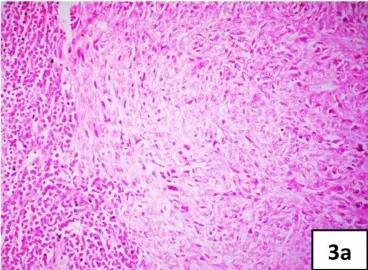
Case 3) a.
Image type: pathology (h&e)